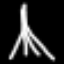
Label: The Eiffel Tower